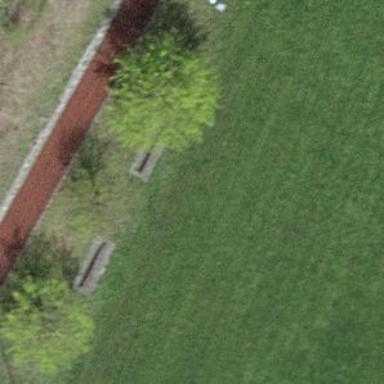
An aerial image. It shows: Bench for seating.